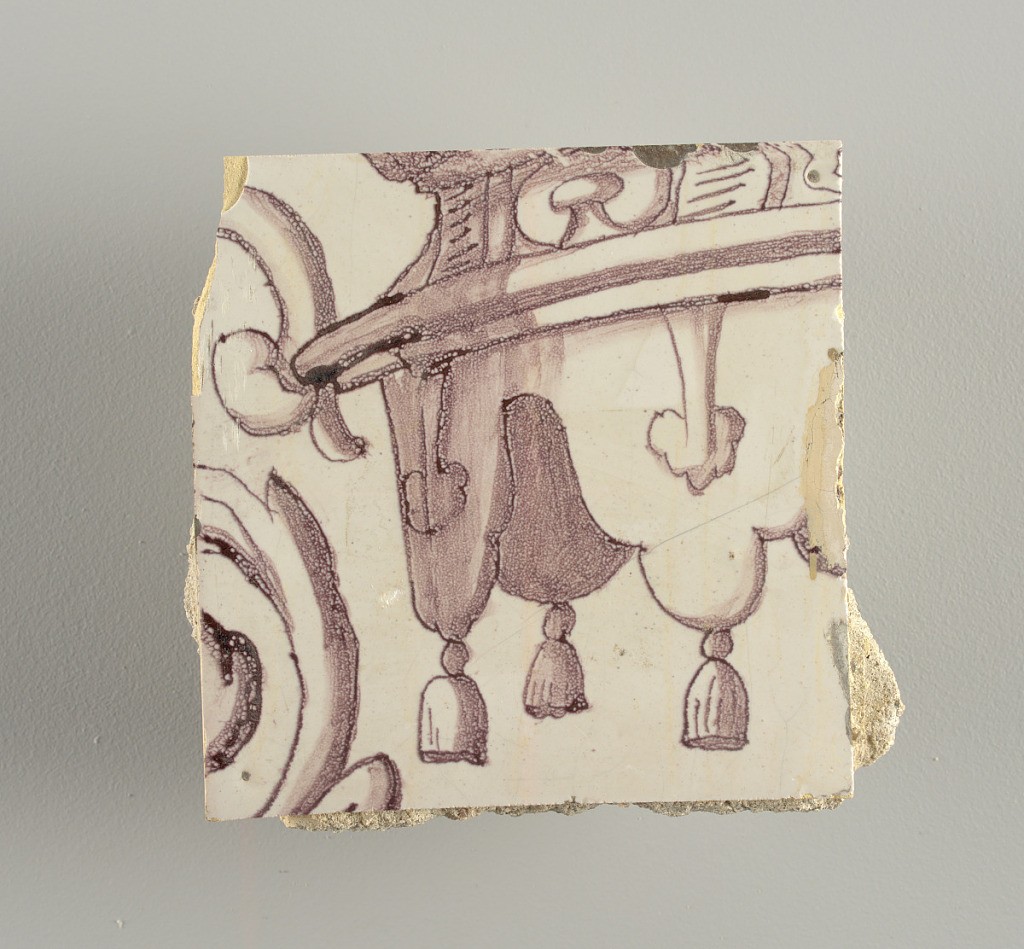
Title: Tile wall facing
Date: ca. 1725
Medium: Tin-glazed earthenware, underglaze
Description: Horizontal rectangle.  Thirty tiles wide and twenty-three tiles high with opening for fireplace eleven tiles wide and ten high.  Foliage arabesques disposed about three vertical axes from which are emphazised by urns at center and right, and at left by the figure of a standing woman carrying an infant on her arm and accompanied by two children.